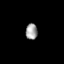
Tissue: prostate
Cell type: Myeloid cells
Senescence score: 0.8962
Nuclear area (px): 183
Mean DAPI intensity: 160.984